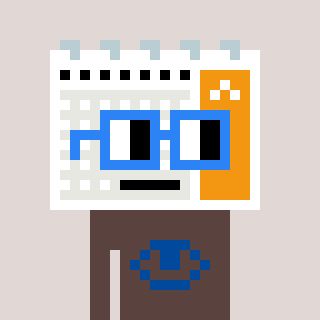
a pixel art character with square blue glasses, a calendar-shaped head and a darkbrown-colored body on a warm background